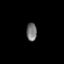
Tissue: prostate
Cell type: T cells
Senescence score: 0.7014
Nuclear area (px): 185
Mean DAPI intensity: 115.686